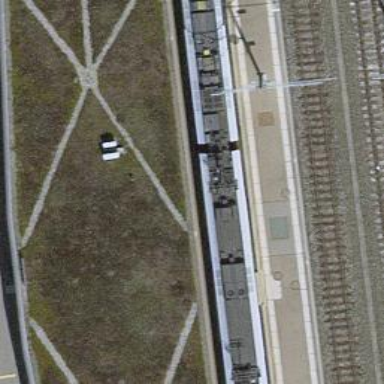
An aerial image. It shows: Public transport stop position for light rail.